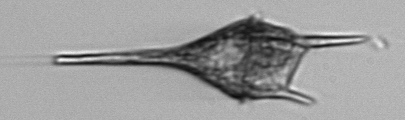
Label: Tripos_lineatus